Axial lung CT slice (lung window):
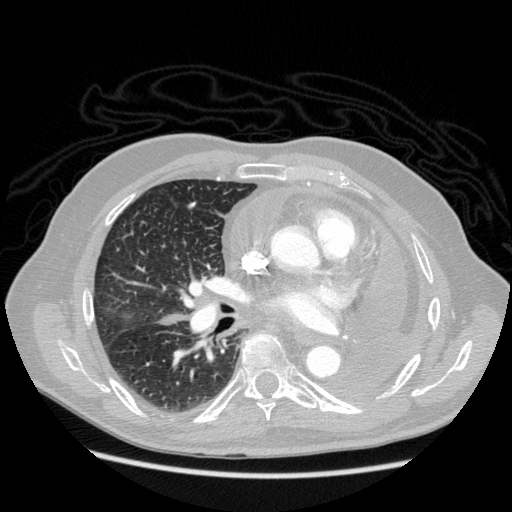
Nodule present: no